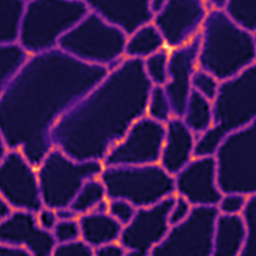
Label: Super-resolution ER image